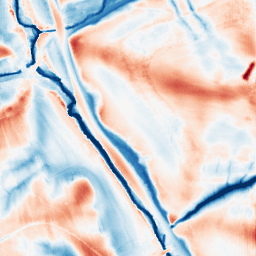
Category: edge_preserving
Decomposition family: guided
Decomposition parameters: radius: 16
eps: 0.001
Upsampling method: fft_zeropad
Upsampling parameters: scale: 2
Upsampling scale: 2